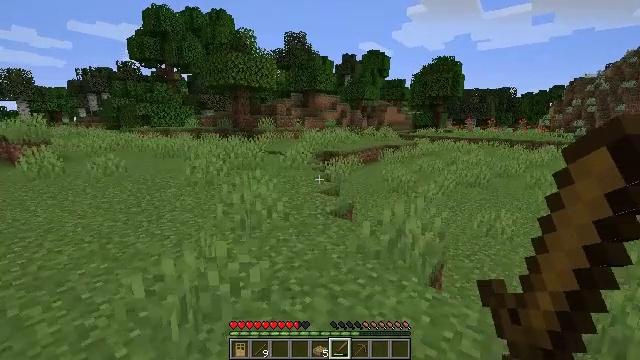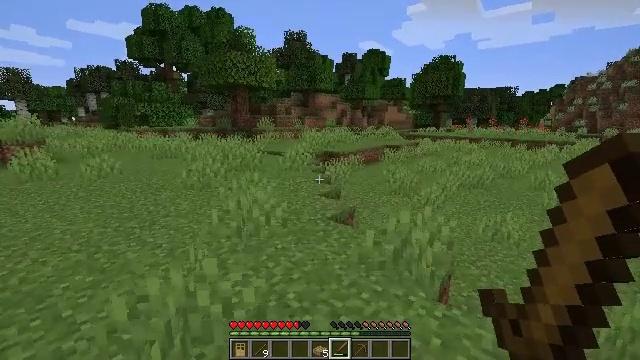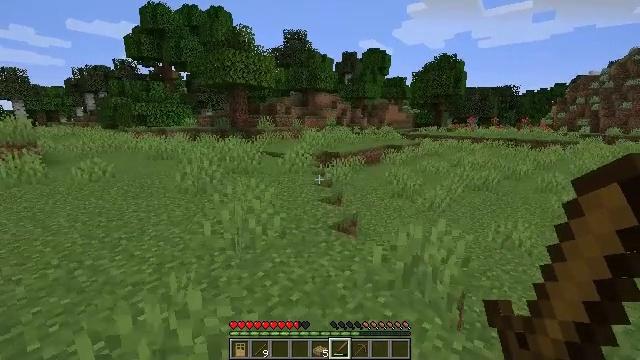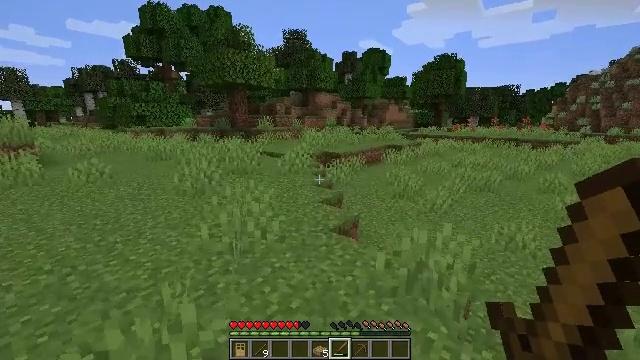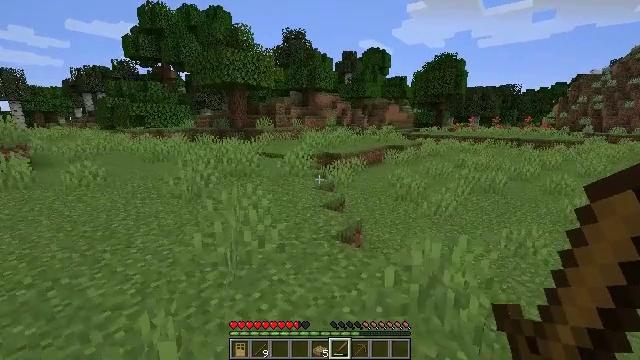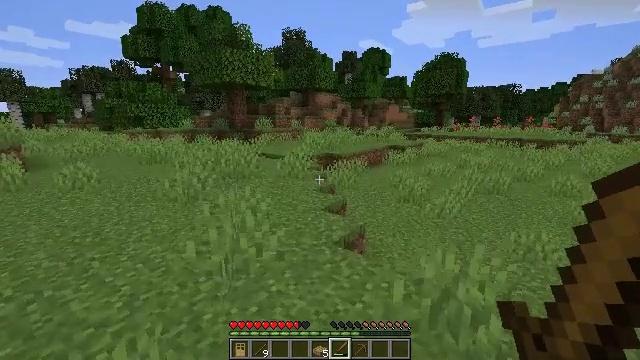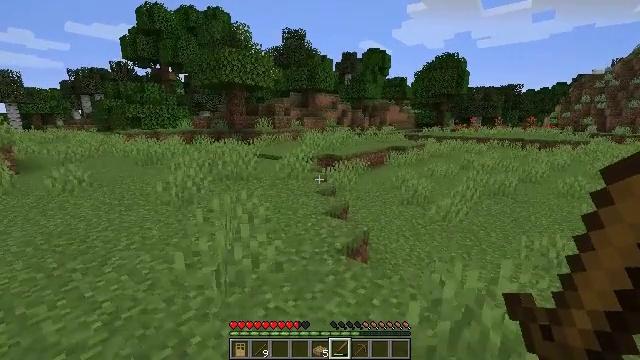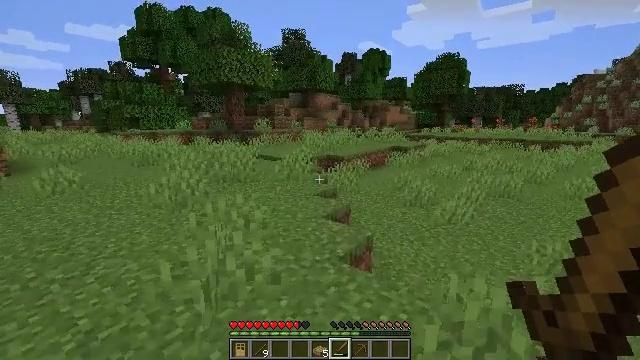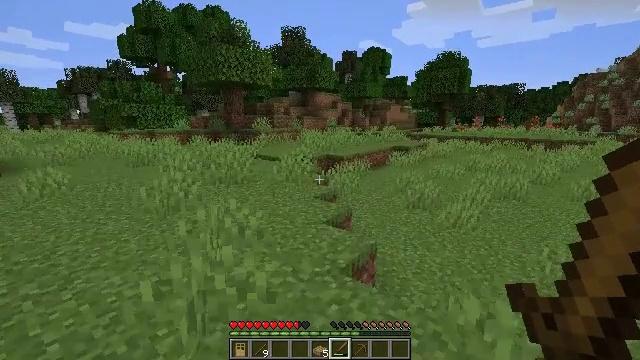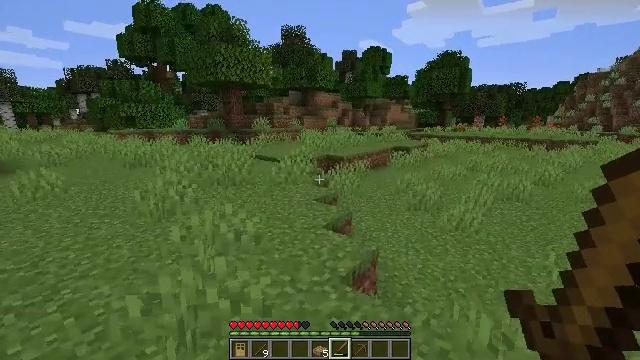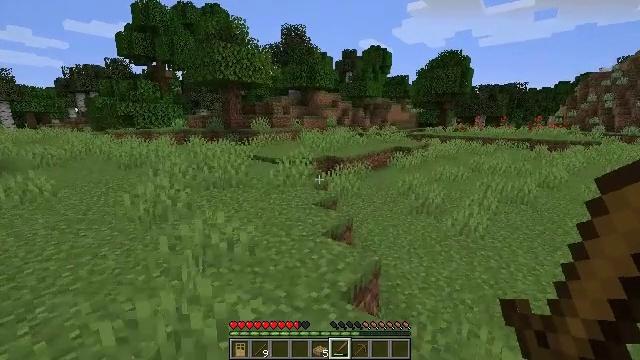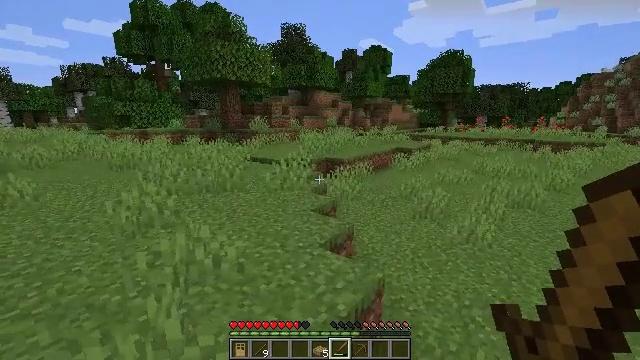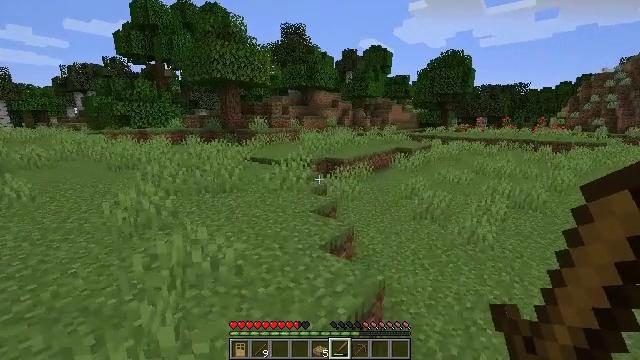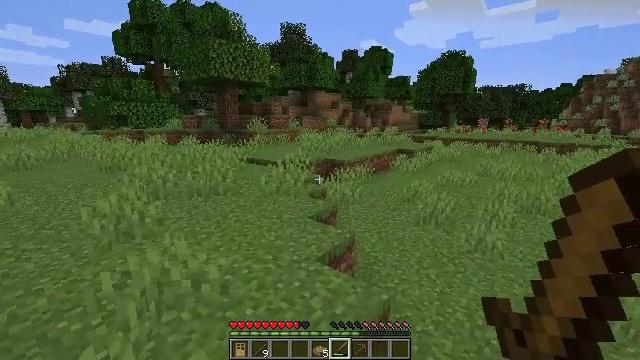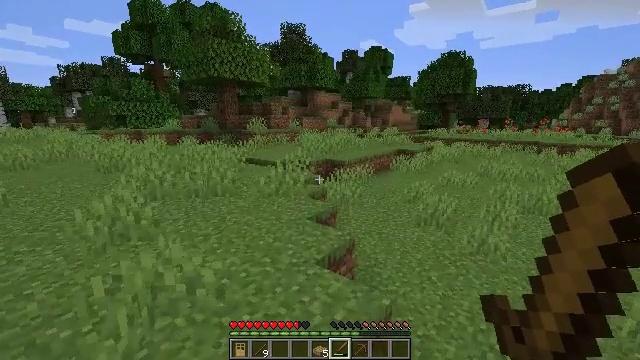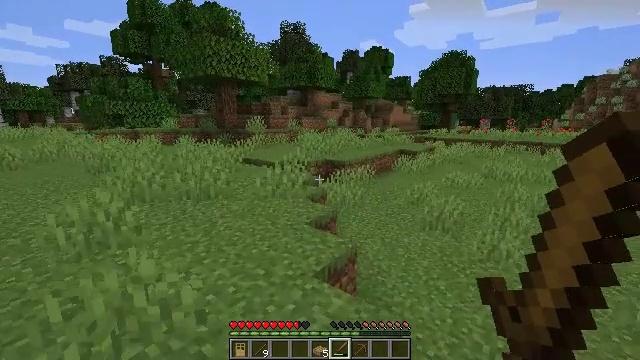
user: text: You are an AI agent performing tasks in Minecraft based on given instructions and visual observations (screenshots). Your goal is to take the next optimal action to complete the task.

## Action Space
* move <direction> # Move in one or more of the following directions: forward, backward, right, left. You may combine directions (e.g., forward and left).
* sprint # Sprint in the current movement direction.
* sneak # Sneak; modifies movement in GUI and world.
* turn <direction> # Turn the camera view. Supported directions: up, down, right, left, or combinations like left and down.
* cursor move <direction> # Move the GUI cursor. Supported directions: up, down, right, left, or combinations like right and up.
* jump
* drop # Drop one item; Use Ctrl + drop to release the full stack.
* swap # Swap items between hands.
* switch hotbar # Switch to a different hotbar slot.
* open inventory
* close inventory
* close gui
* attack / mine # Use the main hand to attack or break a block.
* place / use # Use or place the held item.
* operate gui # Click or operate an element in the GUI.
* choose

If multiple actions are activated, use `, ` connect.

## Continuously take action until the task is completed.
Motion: motion action
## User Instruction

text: Remove oak leaves from branches.
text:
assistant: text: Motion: move forward
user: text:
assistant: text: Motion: move forward
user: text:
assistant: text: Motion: move forward
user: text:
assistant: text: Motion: move forward
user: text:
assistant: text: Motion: move forward
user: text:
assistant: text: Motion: move forward
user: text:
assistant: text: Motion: move forward
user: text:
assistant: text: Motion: move forward
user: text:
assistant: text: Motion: move forward
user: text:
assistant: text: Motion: move forward
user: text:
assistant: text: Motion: move forward
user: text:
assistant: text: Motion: move forward
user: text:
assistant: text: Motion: move forward
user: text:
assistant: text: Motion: move forward
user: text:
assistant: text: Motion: move forward
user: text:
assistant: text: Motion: move forward
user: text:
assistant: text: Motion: move forward
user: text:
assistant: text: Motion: move forward
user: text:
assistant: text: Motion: move forward
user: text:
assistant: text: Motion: move forward
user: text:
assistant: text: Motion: move forward
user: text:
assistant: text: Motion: move forward
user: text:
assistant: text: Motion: move forward
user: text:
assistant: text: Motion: move forward
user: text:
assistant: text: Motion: move forward
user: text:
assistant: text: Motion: move forward
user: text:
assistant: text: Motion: move forward
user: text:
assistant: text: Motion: move forward
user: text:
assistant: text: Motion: move forward
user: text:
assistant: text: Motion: move forward